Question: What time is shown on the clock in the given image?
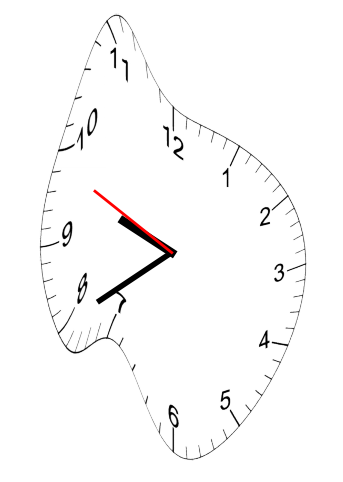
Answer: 09:39:49